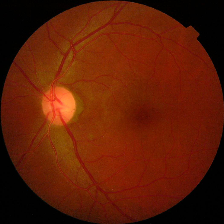
Diabetic retinopathy grade: No DR